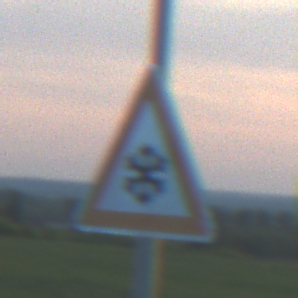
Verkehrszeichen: SchneeOderEisglaette
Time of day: SunriseSunset
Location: Outdoor (Nature)
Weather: PartlyCloudy
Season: NotSpecified
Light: Natural